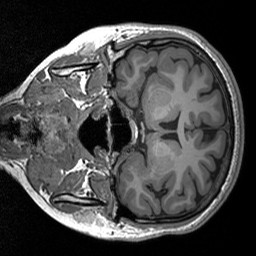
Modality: T1w
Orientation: coronal
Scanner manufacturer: siemens
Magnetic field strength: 3 T
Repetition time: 1.76 s
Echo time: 0.0022 s